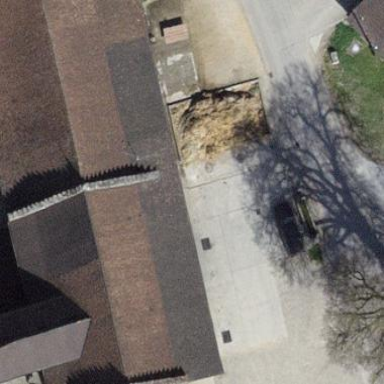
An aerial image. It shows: Building with tiled roof.